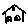
Label: house